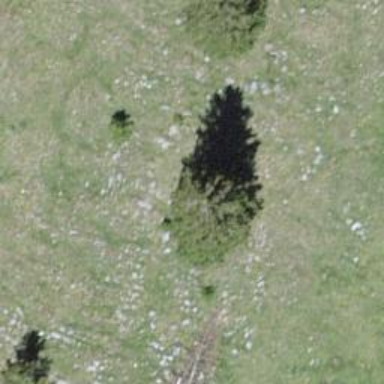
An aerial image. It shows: Needle-leaved tree in its natural environment.